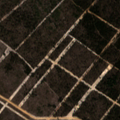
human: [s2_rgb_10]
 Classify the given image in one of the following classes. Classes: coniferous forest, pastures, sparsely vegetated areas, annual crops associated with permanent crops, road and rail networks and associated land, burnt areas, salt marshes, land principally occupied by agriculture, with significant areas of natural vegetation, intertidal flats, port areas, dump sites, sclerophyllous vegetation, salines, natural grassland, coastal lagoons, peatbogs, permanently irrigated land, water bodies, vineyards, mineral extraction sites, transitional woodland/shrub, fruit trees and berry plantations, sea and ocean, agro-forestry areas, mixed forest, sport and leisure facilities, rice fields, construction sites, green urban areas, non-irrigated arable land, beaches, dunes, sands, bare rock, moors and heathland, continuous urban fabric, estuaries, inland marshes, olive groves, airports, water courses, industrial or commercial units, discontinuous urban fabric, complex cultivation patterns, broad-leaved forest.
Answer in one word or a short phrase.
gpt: coniferous forest, transitional woodland/shrub